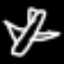
Label: airplane